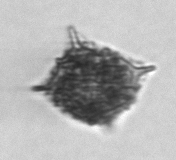
Label: Dictyocha